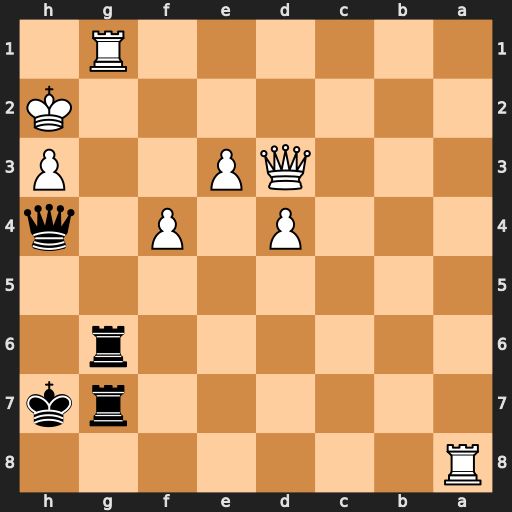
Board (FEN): R7/6rk/6r1/8/3P1P1q/3QP2P/7K/6R1
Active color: b
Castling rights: -
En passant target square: -
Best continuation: Qf2+ Rg2 Qxg2#